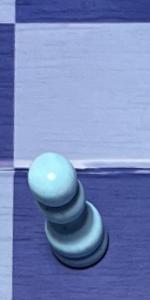
Label: Pawn_White